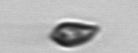
Label: Cryptophyta